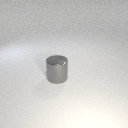
large gray metal cylinder